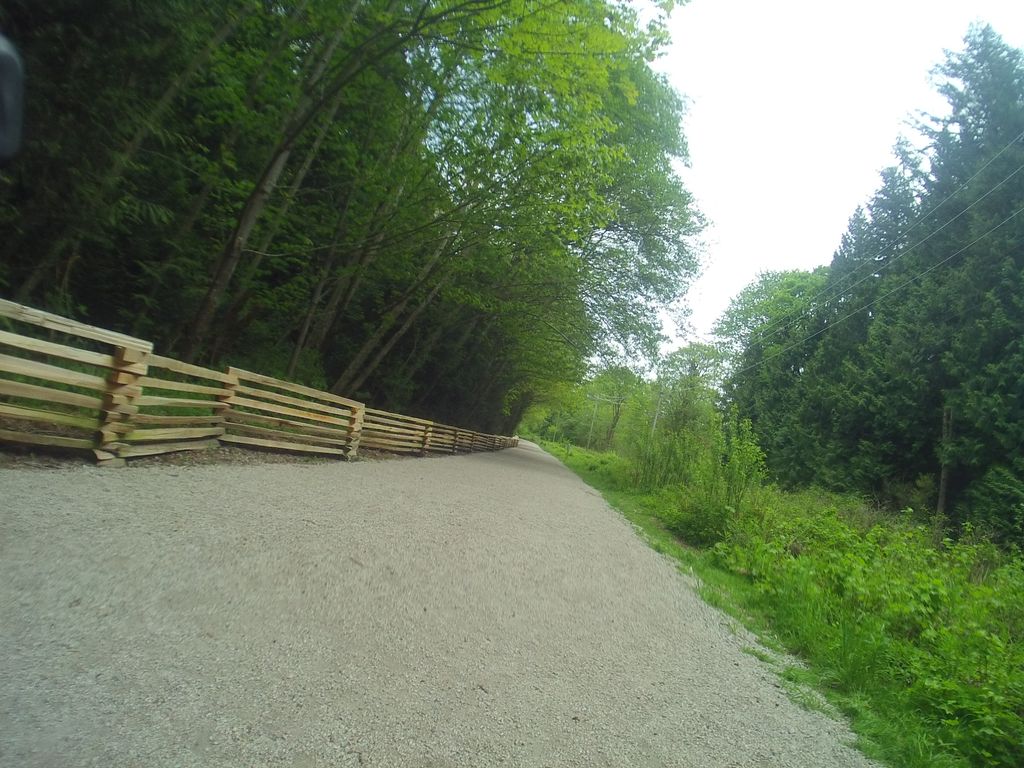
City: vancouver